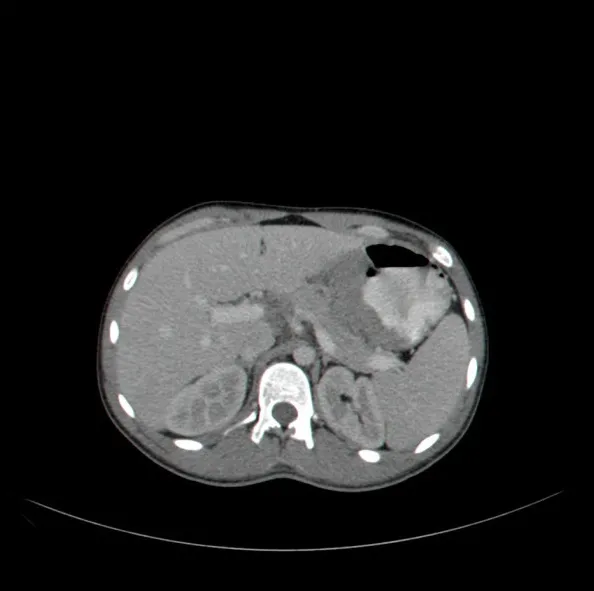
Findings in abdominal computed tomography consisting of a gastric mass.
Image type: radiology (ct)